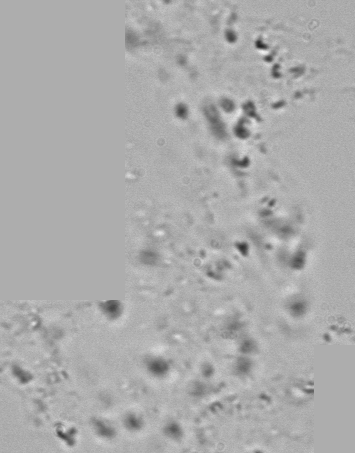
Label: Phaeocystis_debris